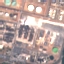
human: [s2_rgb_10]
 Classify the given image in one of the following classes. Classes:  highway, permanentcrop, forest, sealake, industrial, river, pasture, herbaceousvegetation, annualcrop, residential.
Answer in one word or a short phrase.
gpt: Industrial